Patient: sex M, age 64
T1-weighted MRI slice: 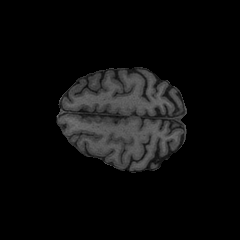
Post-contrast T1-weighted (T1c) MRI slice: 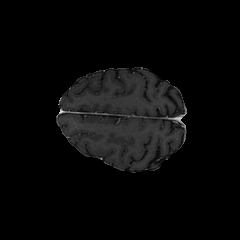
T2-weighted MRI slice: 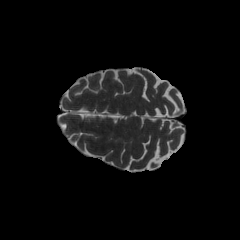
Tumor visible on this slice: no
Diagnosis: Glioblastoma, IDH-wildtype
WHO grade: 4